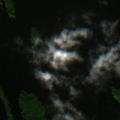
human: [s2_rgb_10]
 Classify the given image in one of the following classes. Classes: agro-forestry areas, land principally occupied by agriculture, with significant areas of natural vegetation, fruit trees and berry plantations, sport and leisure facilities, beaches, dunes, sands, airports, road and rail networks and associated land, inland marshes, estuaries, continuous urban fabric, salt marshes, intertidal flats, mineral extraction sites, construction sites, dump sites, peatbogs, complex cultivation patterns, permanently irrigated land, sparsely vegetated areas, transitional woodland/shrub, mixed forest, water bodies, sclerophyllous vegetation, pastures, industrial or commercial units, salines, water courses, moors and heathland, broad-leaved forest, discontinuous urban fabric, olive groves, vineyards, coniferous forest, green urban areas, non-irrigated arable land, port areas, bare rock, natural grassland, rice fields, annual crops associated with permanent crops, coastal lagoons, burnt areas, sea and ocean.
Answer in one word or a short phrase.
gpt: coniferous forest, water bodies